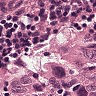
Metastatic tissue present: yes